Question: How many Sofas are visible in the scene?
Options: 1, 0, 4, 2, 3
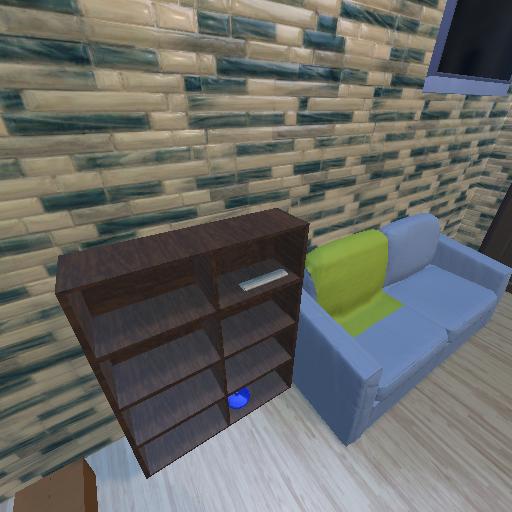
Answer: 1